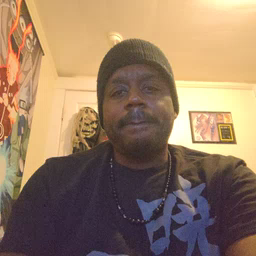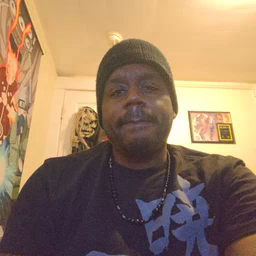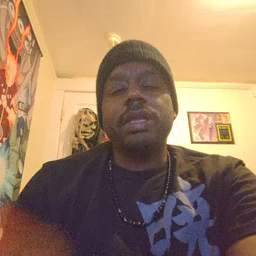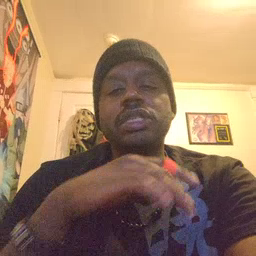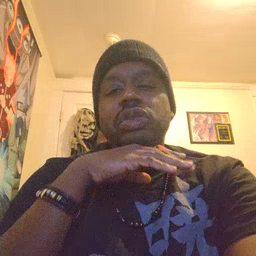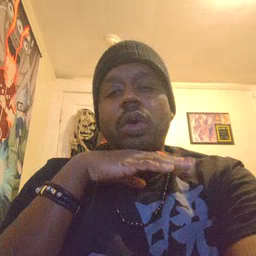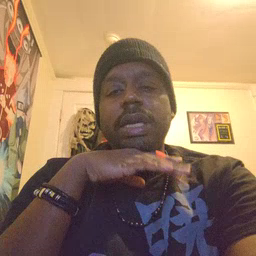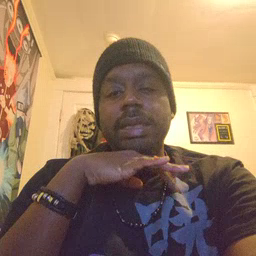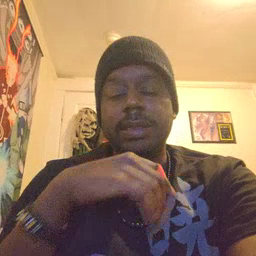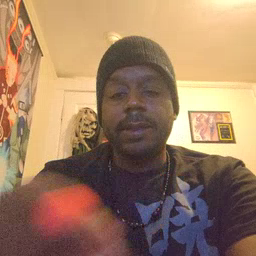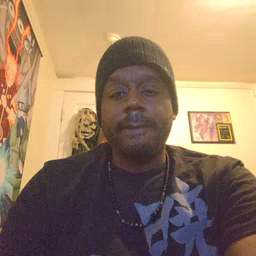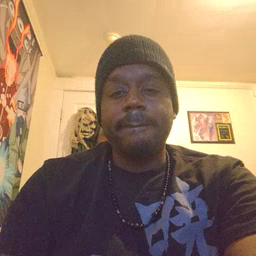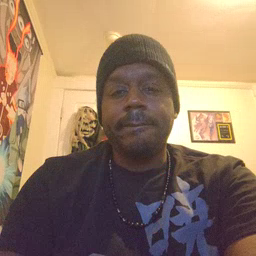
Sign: dirty